Interaction volume radius: 10 \u00c5
Interaction volume height: 15 \u00c5
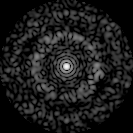
Disorder parameter: 0.8518